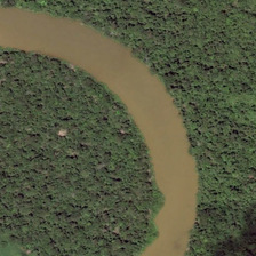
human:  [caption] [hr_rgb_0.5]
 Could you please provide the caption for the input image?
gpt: We can see the bend of a river in the rain forest.

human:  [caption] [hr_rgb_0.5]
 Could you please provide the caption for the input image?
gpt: This curved Yellow River extends across dense green forests.

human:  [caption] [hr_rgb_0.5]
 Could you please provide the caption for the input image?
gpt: We can see the turning point of a river in the rainforest.

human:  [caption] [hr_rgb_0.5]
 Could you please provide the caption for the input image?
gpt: In the rainforest, you can see the river turning area.

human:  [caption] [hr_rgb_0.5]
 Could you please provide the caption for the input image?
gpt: The winding Yellow River straddles the dense green forest.